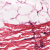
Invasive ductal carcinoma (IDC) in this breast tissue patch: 0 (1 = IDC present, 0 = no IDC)